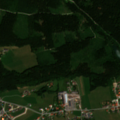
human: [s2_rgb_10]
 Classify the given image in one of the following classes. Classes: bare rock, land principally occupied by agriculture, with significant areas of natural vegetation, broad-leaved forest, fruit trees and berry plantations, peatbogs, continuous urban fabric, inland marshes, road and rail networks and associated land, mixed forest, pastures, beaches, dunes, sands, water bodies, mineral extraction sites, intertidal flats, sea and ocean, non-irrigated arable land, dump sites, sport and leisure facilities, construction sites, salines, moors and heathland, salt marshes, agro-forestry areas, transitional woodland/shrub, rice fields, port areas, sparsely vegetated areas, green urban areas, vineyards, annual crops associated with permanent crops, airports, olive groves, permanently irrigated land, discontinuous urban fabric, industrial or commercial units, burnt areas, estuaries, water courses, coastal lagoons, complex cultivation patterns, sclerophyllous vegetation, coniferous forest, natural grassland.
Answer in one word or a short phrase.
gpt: discontinuous urban fabric, pastures, coniferous forest